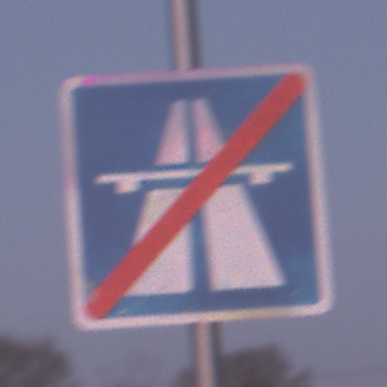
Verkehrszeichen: EndeAutbahn
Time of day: SunriseSunset
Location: Outdoor (Nature)
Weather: Clear
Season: NotSpecified
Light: Natural